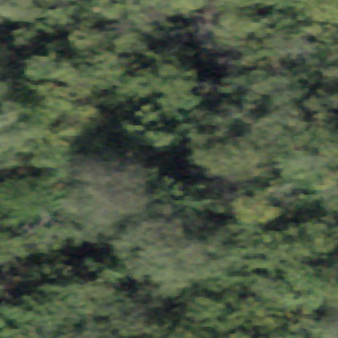
Label: other